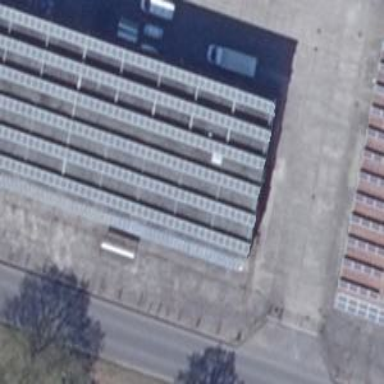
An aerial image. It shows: Solar power generator using photovoltaic panels.